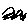
Label: zigzag